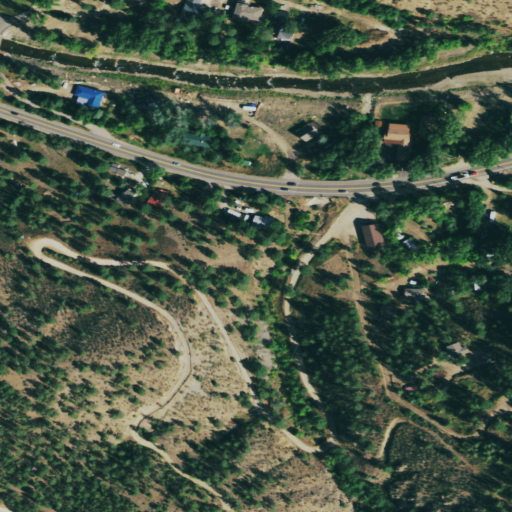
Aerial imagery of valley in Colorado named Dickson Gulch containing evergreen forest, open development, woody wetlands, low intensity development, shrub, medium intensity development, deciduous forest, and herbaceous wetlands